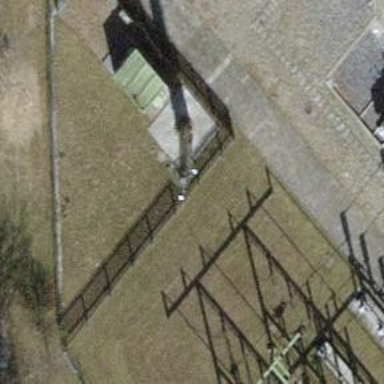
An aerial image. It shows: Man-made mast used for communication purposes.